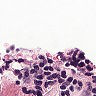
Metastatic tissue present: no